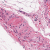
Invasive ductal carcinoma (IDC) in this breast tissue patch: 0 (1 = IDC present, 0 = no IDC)